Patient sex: M
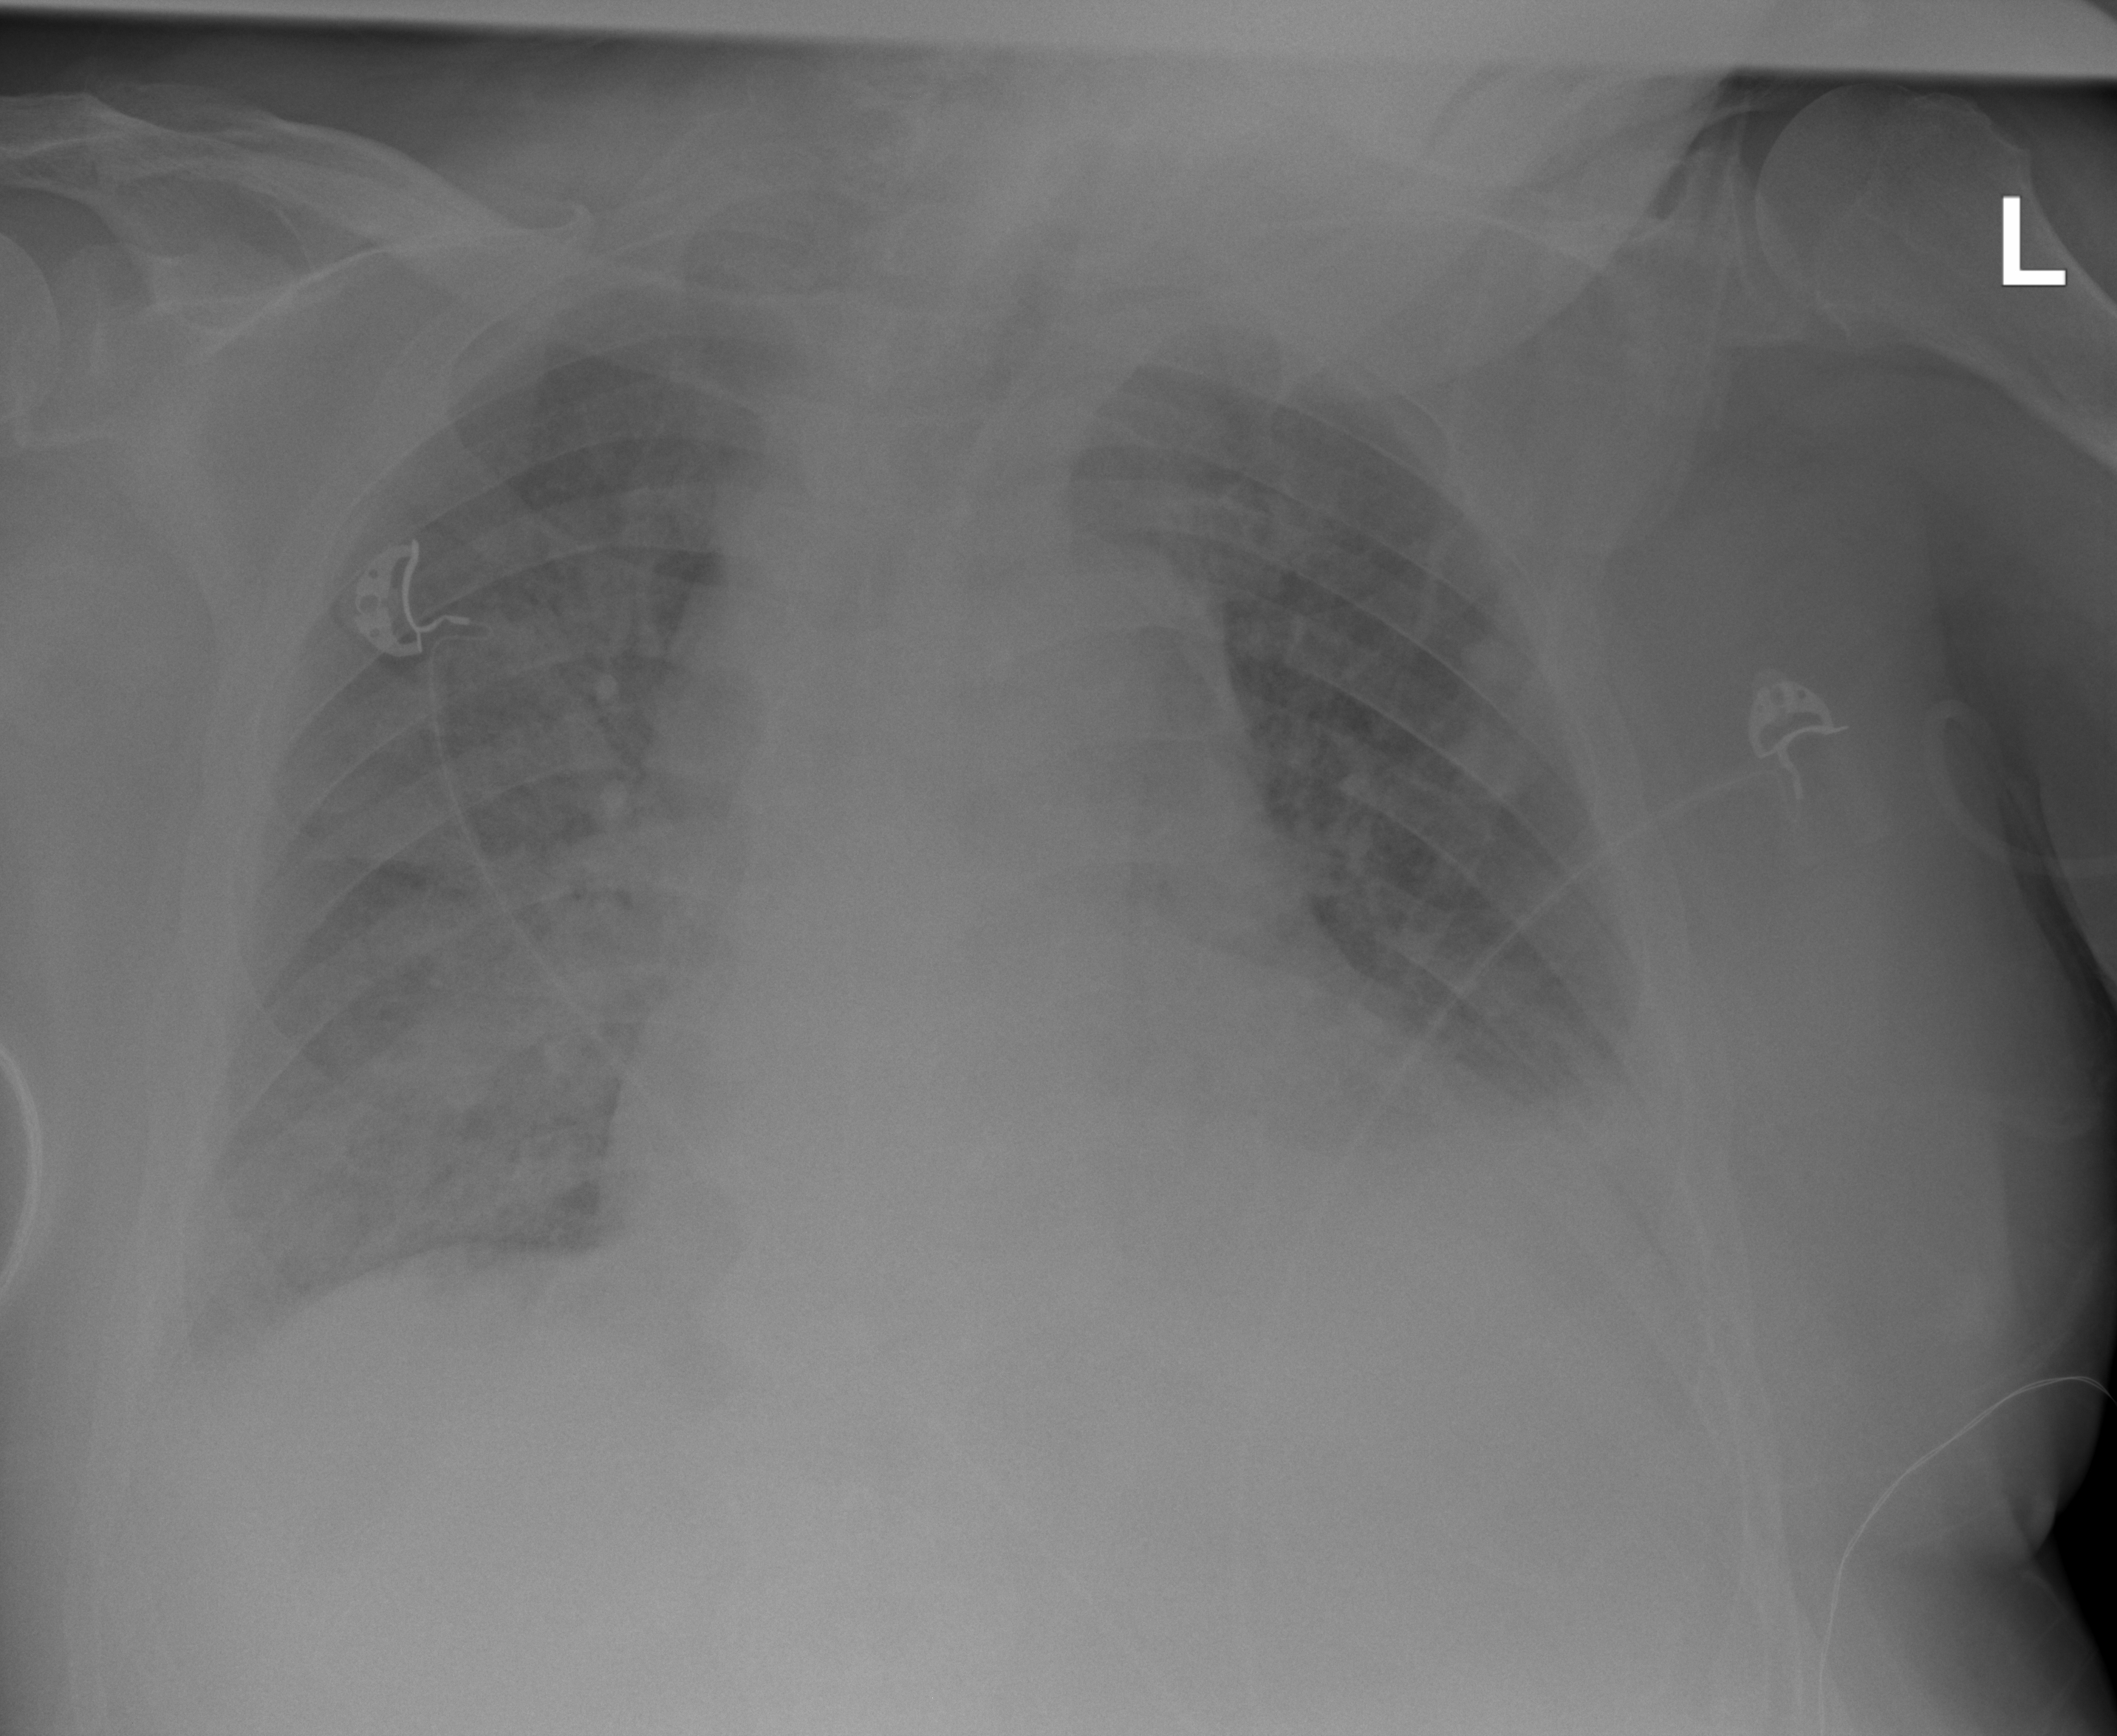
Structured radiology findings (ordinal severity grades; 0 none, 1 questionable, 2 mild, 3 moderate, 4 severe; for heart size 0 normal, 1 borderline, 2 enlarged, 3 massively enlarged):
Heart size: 1
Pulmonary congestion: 2
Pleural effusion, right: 2
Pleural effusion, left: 2
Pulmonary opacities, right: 2
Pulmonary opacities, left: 0
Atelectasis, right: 2
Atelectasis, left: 3